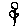
Label: flower